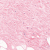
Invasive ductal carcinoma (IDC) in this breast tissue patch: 0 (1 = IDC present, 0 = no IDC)